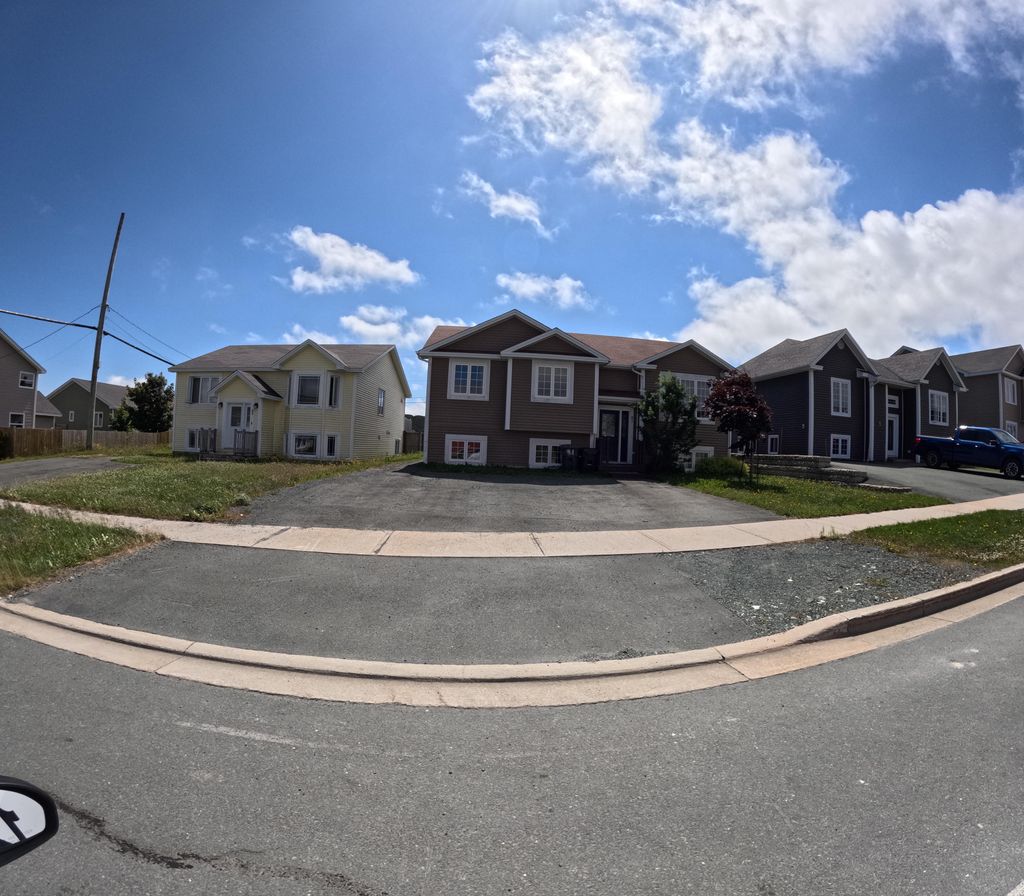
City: st_johns